Question: i 'm working with asp.net 3.5. i just want to session alive as long as possible (browser closed). here i just following this steps :
1) session timeout value changing to web config failed.
2) Using some external .ashx file and calling with javascript at master page like below technique:
'''
<%@ WebHandler Language="C#" Class="SessionHeartbeat" %>
using System;
using System.Web;
using System.Web.SessionState;
public class SessionHeartbeat : IHttpHandler, IRequiresSessionState
{
public void ProcessRequest(HttpContext context)
{
context.Session["Heartbeat"] = DateTime.Now;
}
public bool IsReusable {
get {
return false;
}
}
}
'''
this javascript at master page :
'''
<script type="text/javascript">
function setHeartbeat() {
setTimeout("heartbeat()", 300000); // every 5 min
}
function heartbeat() {
$.post(
"../SessionHeartbeat.ashx?Timestamp" + new Date().toString()",
null,
function(data) {
//$("#heartbeat").show().fadeOut(1000); // just a little "red flash" in the corner :)
setHeartbeat();
},
"json"
);
}
</script>
'''
but it's not give me the result that i want it.
please help me...
here i modify my jquery :
'''
<script type="text/javascript">
function setHeartbeat() {
setTimeout("heartbeat()", 300000); // every 5 min
}
function heartbeat() {
$.get(
"../SessionHeartbeat.ashx",
null,
function(data) {
beatHeart(2); // just a little "red flash" in the corner :)
setHeartbeat();
},
"json"
);
}
// beat the heart
// 'times' (int): nr of times to beat
function beatHeart(times) {
var interval = setInterval(function () {
$(".heartbeat").fadeIn(500, function () {
$(".heartbeat").fadeOut(500);
});
}, 1000); // beat every second
// after n times, let's clear the interval (adding 100ms of safe gap)
setTimeout(function () { clearInterval(interval); }, (1000 * times) + 100);
}
</script>
'''

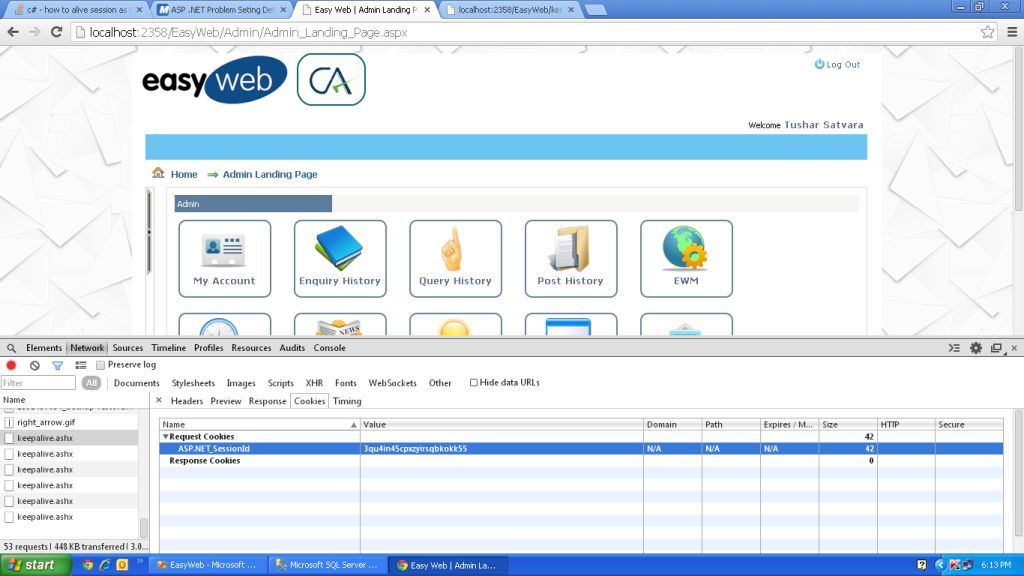
Answer: Here is a working example for the OP.
- Set small timeout for testing
'''
<sessionState mode="InProc" timeout="2"/>
'''
(in page for this example)
'''
<script type="text/javascript">
var interval = null;
(function() {
// keep me alive
interval = setInterval(function (){
$.get('keepalive.ashx', function (d) {
$('#response').append(d + '<br/>');
});
}, 30000);
})();
// If we want to stop the interval....
function Stop() {
clearInterval(interval);
}
</script>
'''
This prints the sessionId in an element called so we can see the session id.
Generic handler (needs System.Web.SessionState)
'''
public class keepalive : IHttpHandler, IRequiresSessionState {
public void ProcessRequest (HttpContext context) {
if (context.User.Identity.IsAuthenticated)
{
// authenticated sessions
context.Response.ContentType = "text/plain";
context.Response.Write("Auth:" + context.Session.SessionID);
}
else
{
// guest
context.Response.ContentType = "text/plain";
context.Response.Write("NoAuth:" + context.Session.SessionID);
}
}
'''
Note: One thing that wasn't asked is is your keepalive supposed to be run on an authenticated session? If so, I wonder if there is also a cookie expiration issue?